Interaction volume radius: 5 \u00c5
Interaction volume height: 10 \u00c5
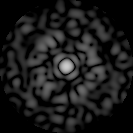
Disorder parameter: 0.8697